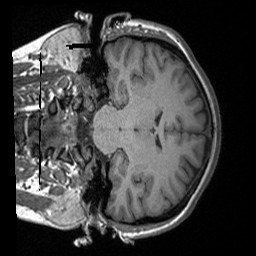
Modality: T1w
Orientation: coronal
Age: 32
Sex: female
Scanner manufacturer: siemens
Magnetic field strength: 3 T
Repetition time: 1.64 s
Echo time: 0.00234 s